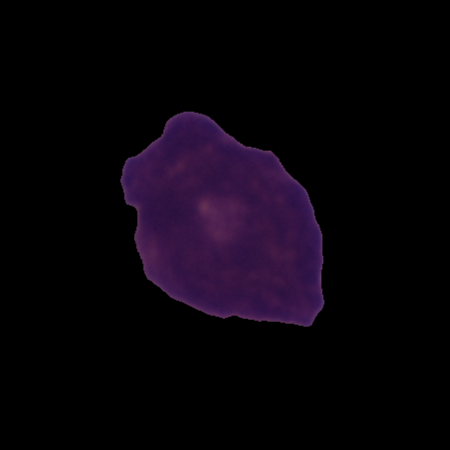
Label: cancer